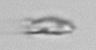
Label: detritus_transparent